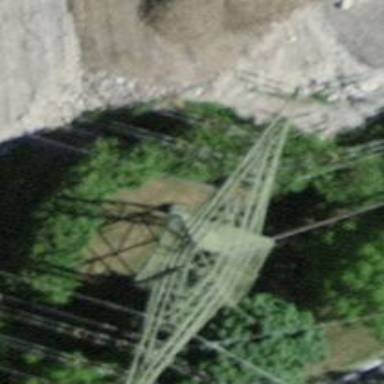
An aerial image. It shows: Three cables of power line.